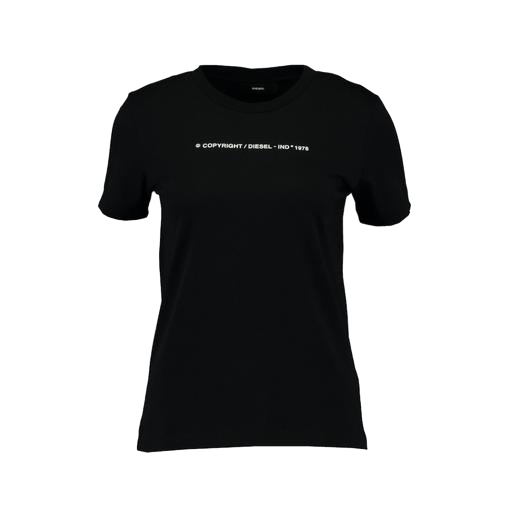
black woman's tee, black women's t-shirt, regular t-shirt, white background